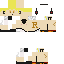
A female skeleton skin with pale skin, wearing blonde bald dressed in a yellow tshirt and black pants, featuring a closed mouth.